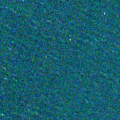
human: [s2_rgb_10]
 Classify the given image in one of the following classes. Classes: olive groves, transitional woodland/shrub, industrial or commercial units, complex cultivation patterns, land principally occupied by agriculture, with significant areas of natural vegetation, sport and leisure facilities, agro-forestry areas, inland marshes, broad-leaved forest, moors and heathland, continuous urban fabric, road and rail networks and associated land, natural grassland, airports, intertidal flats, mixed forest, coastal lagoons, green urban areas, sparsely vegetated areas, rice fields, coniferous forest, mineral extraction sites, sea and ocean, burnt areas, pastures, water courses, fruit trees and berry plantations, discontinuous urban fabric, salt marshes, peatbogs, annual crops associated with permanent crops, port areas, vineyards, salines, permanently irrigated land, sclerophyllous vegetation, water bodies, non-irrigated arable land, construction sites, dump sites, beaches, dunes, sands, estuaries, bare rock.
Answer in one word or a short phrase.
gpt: sea and ocean